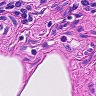
Metastatic tissue present: no